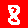
Digit: 8